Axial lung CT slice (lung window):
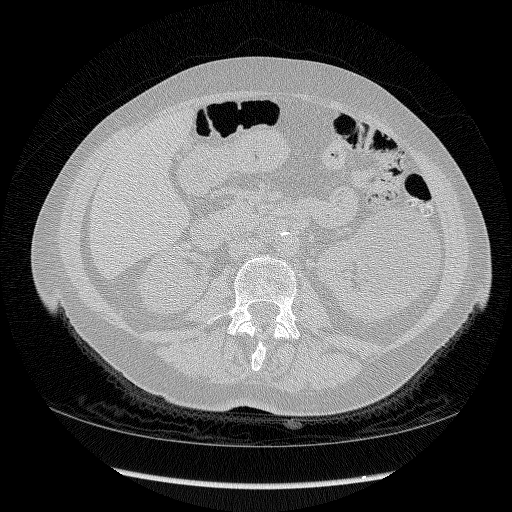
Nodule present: no